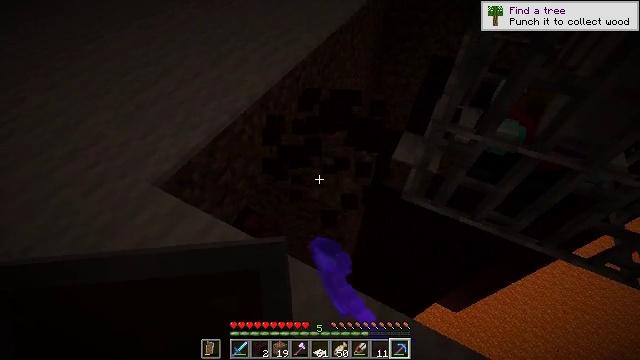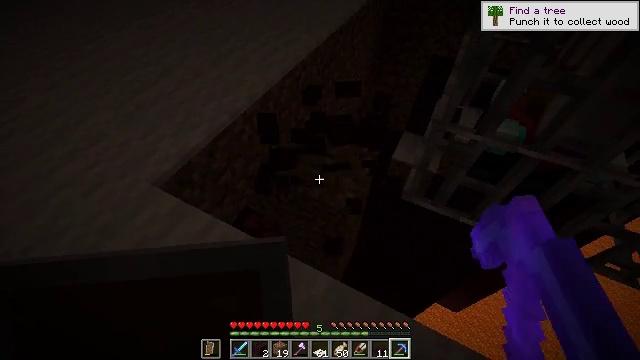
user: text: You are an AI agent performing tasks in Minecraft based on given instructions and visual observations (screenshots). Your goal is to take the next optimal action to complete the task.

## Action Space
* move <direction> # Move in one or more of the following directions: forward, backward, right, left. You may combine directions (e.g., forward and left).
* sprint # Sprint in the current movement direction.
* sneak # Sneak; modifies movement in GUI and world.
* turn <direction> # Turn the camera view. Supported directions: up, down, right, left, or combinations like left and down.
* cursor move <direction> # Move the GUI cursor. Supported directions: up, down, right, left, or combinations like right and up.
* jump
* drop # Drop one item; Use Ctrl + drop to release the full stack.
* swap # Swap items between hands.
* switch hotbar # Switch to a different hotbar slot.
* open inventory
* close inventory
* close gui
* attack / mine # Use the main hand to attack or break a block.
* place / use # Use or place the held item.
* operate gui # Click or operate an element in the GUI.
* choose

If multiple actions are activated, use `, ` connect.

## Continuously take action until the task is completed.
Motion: motion action
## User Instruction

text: Dig up the nether brick slab.
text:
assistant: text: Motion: sneak, attack / mine
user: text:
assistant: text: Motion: sneak, attack / mine